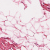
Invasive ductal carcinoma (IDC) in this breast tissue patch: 0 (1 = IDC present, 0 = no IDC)